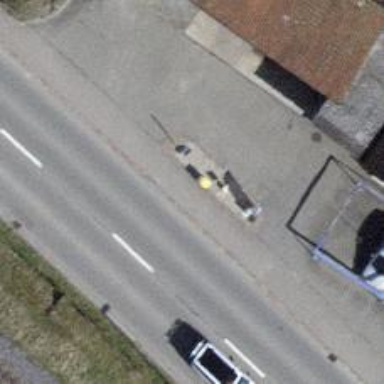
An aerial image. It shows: Post box is visible.